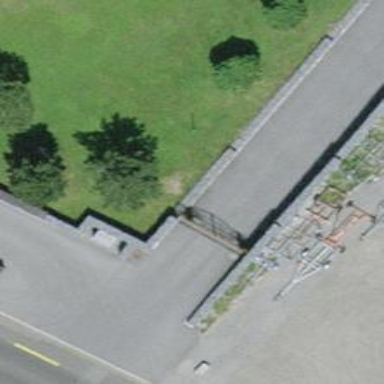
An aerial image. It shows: Wall is shown in the image.